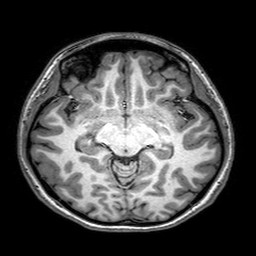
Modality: T1w
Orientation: coronal
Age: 21
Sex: female
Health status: healthy
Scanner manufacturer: philips
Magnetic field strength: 3 T